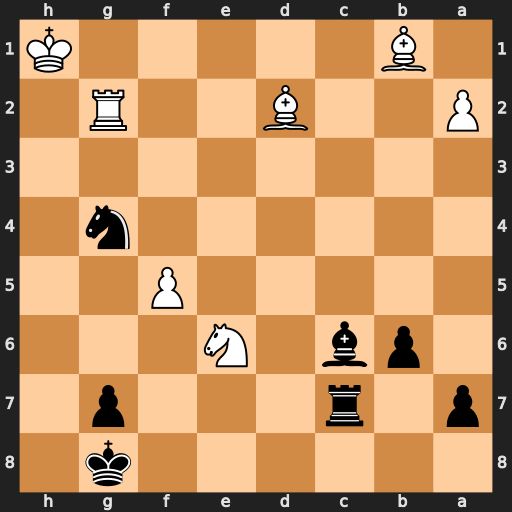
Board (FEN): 6k1/p1r3p1/1pb1N3/5P2/6n1/8/P2B2R1/1B5K
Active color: b
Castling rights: -
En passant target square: -
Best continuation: Rd7 Kg1 Bxg2